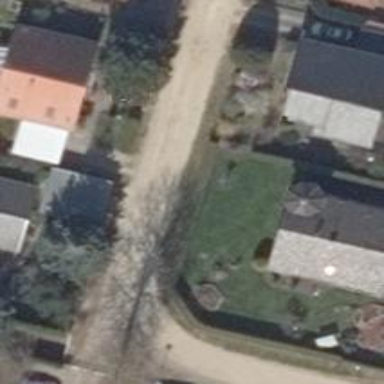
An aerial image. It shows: Driveway leading to service road.